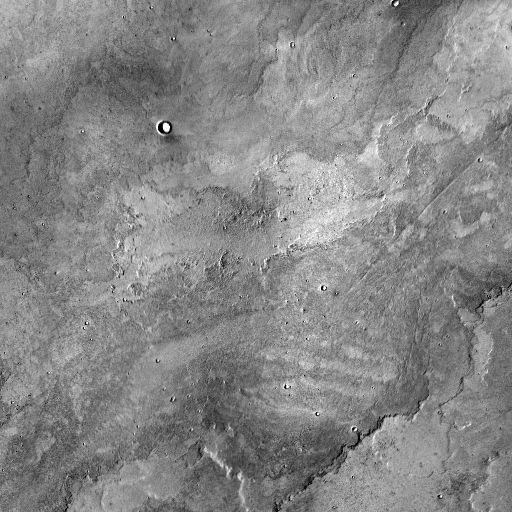
Crater classes present: Background, Other